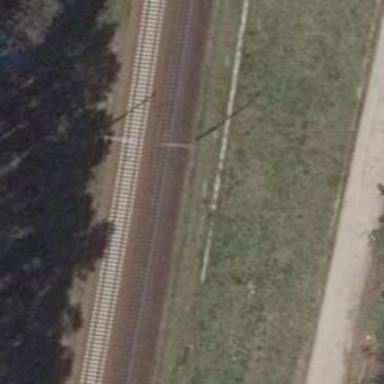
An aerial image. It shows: Milestone along the railway track with catenary mast.